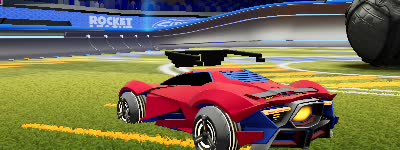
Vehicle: werewolf